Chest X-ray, PA view. Patient: 67 years old, sex M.
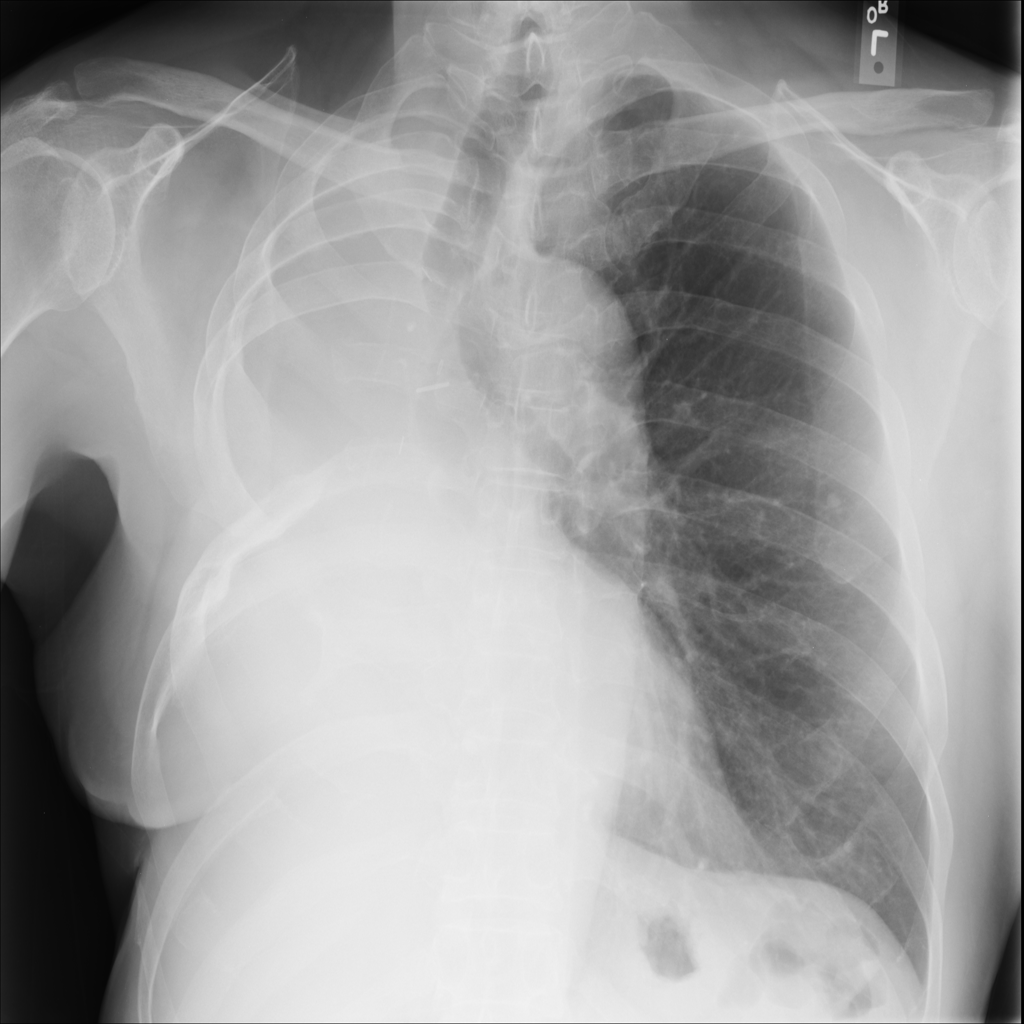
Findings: Nodule